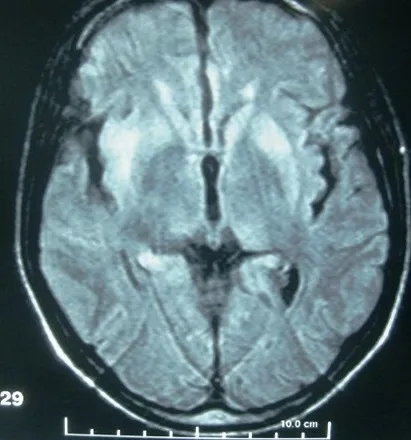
Brain MRI showing bilateral and symmetric hyperintensity of striatum and hyperintensity of the right insular cortex on FLAIR image.
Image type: radiology (mri)